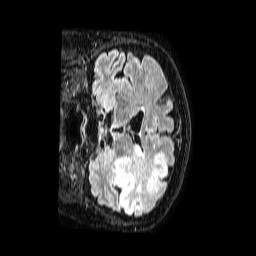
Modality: FLAIR
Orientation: coronal
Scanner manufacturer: philips
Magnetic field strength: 1.5 T
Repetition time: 4.8 s
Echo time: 0.3 s